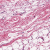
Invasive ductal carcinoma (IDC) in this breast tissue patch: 0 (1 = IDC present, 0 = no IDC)